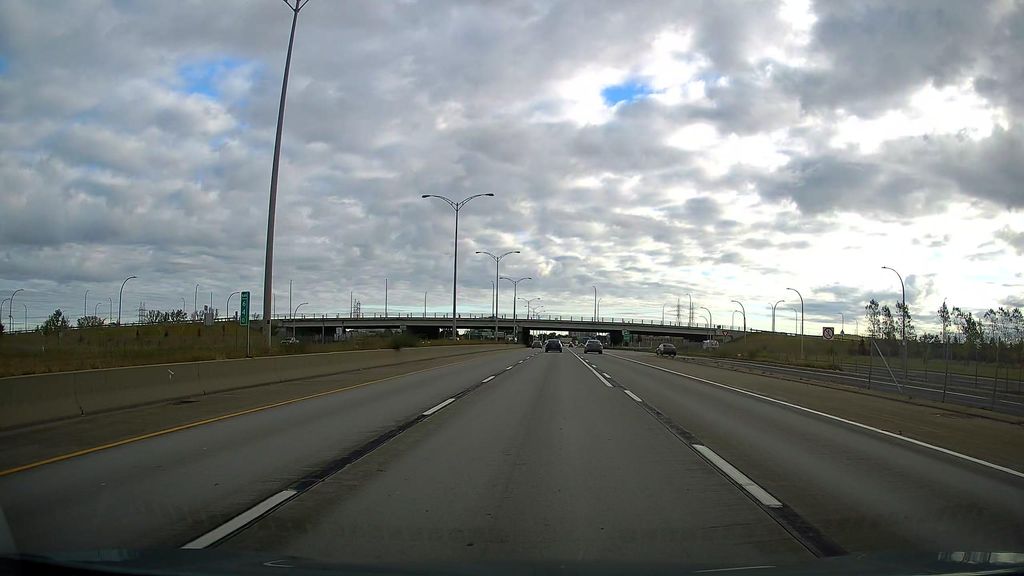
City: montreal